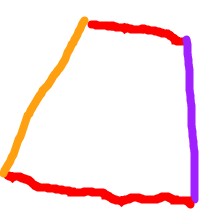
Shape: trapezoid